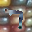
Label: 7